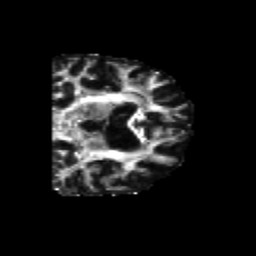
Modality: FA
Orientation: coronal
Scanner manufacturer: siemens
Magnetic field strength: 3 T
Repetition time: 6.8 s
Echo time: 0.093 s